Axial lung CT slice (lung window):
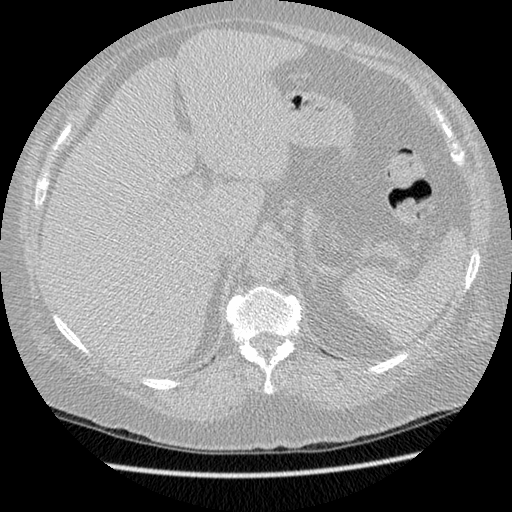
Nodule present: no